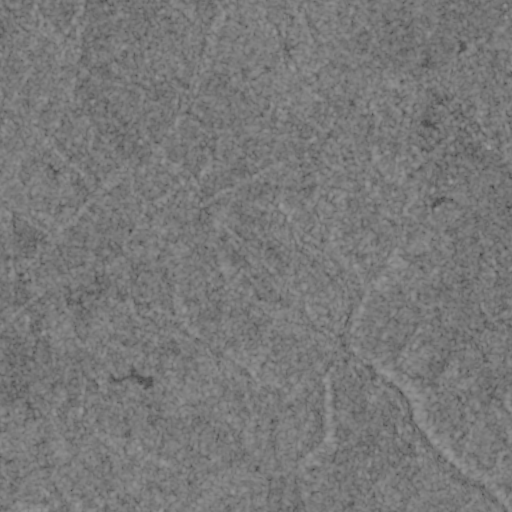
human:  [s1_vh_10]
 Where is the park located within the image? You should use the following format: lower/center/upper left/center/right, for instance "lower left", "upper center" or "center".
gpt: The park is located in the upper left of the image.
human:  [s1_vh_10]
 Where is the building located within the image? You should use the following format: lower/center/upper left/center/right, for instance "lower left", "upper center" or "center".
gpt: The building is located in the lower left of the image.
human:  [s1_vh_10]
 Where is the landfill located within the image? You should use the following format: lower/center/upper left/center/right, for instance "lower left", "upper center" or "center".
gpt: There is no landfill in the image.

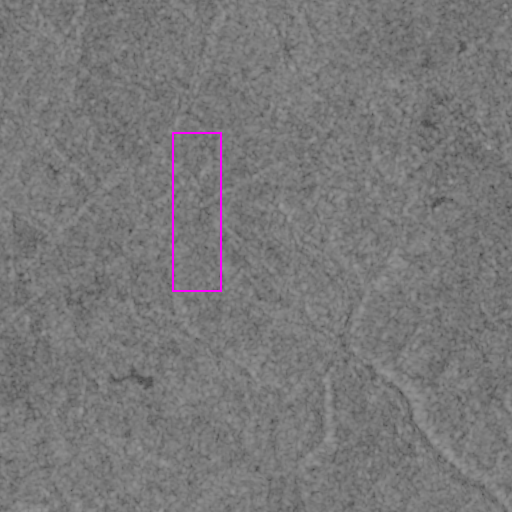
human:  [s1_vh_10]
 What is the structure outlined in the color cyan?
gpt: There is no cyan outline.
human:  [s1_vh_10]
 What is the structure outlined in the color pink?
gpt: There is no structure outlined in pink.